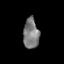
Tissue: skin
Cell type: T cells
Senescence score: 0.6754
Nuclear area (px): 460
Mean DAPI intensity: 124.628